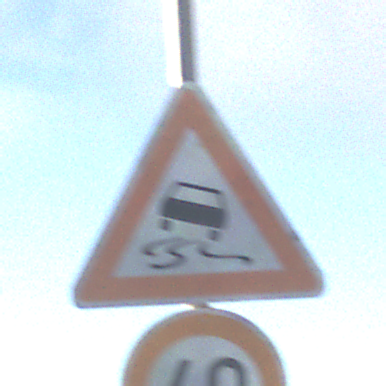
Verkehrszeichen: SchleuderOderRutschgefahr
Zusatzzeichen unten: Geschwindigkeit60
Umgebung: Outdoor, Nature
Tageszeit: SunriseSunset
Wetter: PartlyCloudy
Licht: Natural
Jahreszeit: NotSpecified
Kontrast: HighContrast